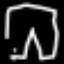
Label: pants